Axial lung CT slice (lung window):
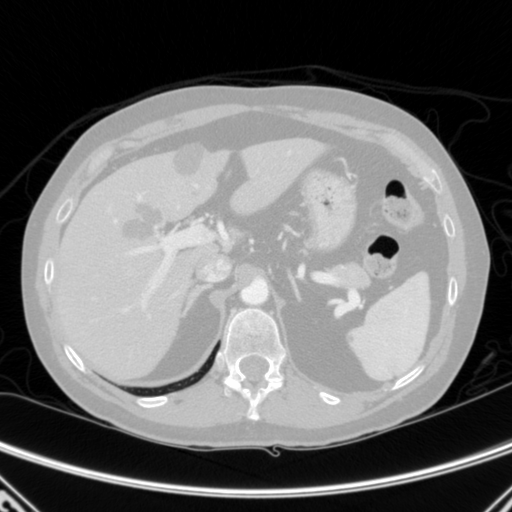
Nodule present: no